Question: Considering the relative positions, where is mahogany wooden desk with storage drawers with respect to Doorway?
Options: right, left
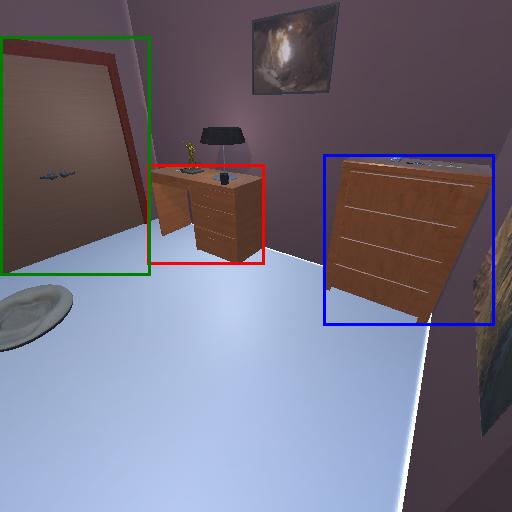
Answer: right